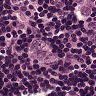
Metastatic tissue present: yes